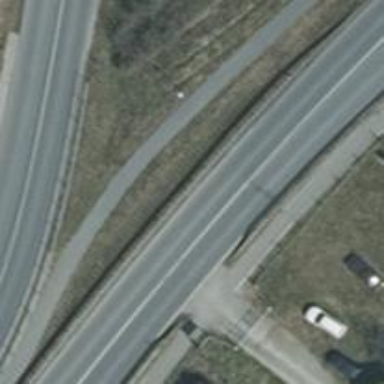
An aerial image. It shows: Asphalt road classified as primary highway.